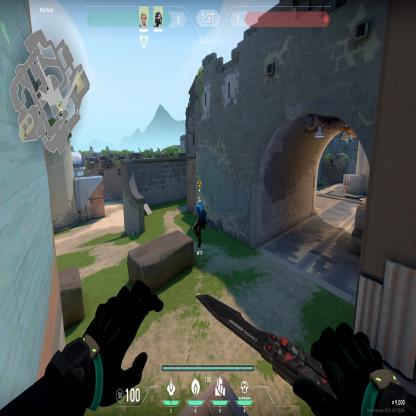
Label: teammate